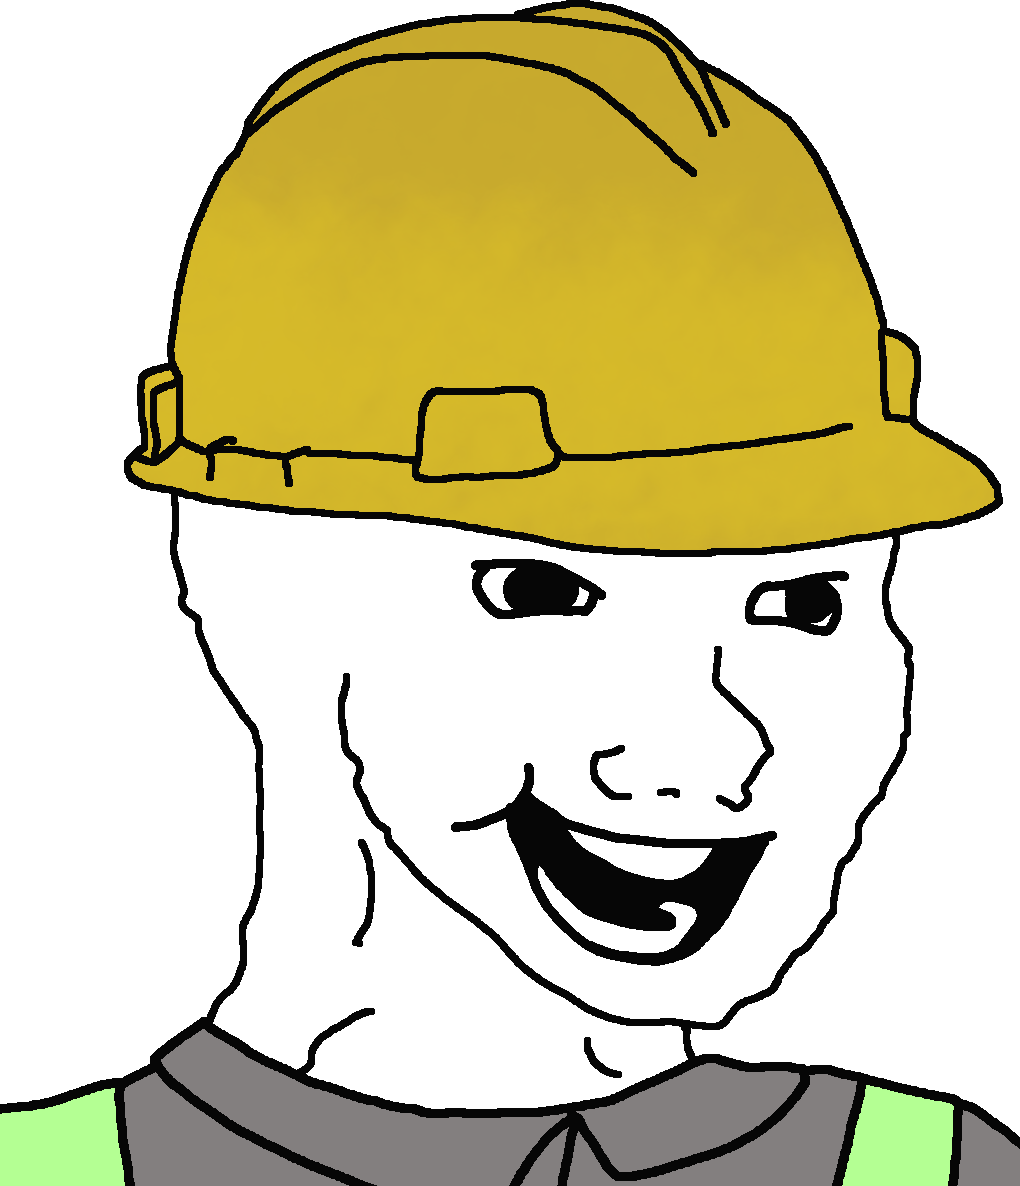
Label: 5_Bloomer